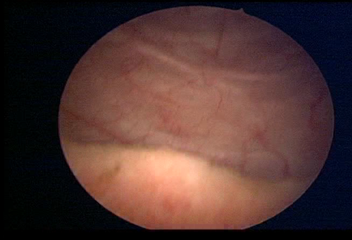
Modality: WLC
Class: Normal mucosa
Bladder cancer association: No